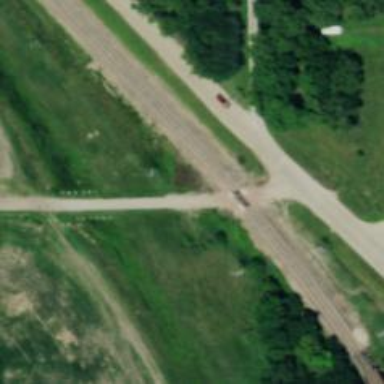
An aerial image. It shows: Railway track.